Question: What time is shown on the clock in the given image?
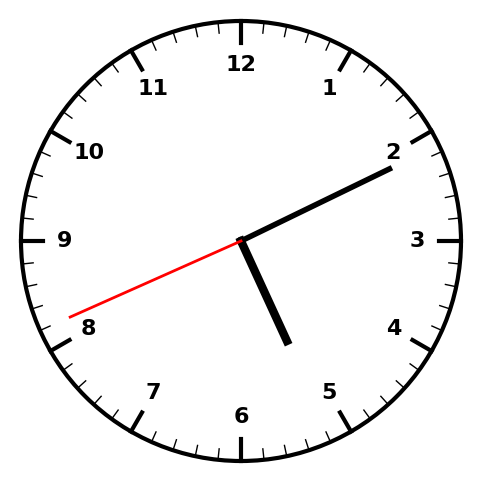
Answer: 05:10:41